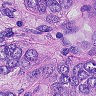
Metastatic tissue present: yes